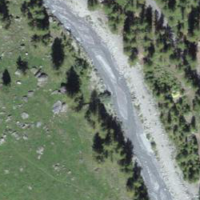
EUNIS habitat code: 31
Species observed at this site:
Carduus defloratus
Chamaenerion dodonaei